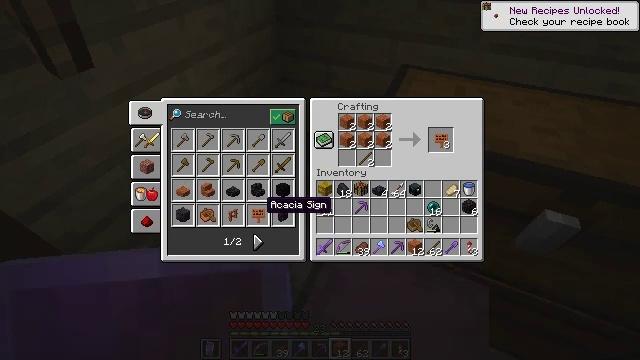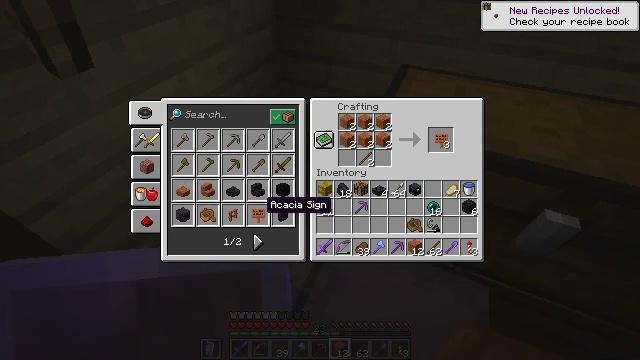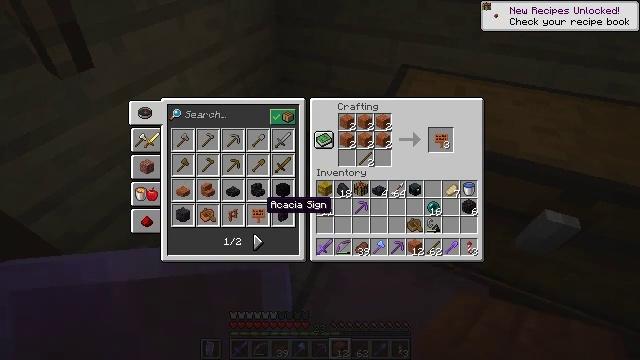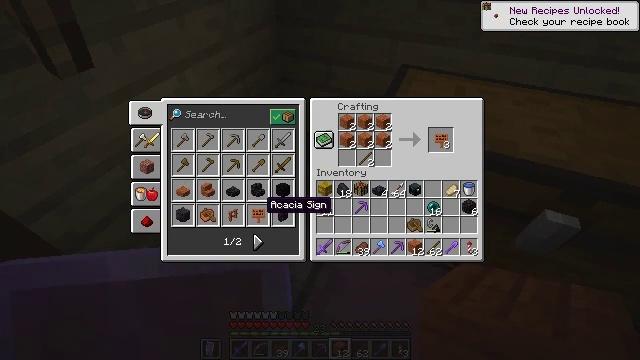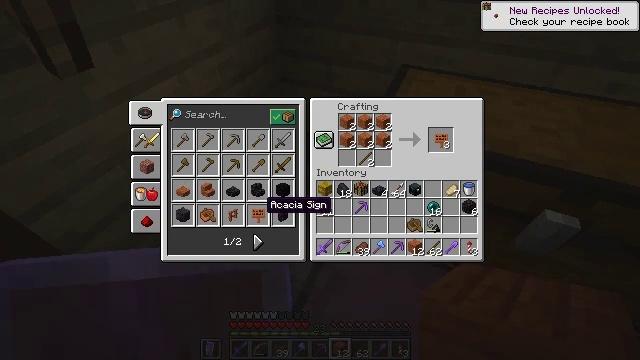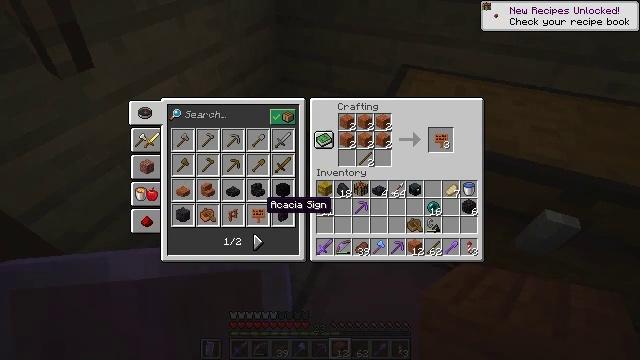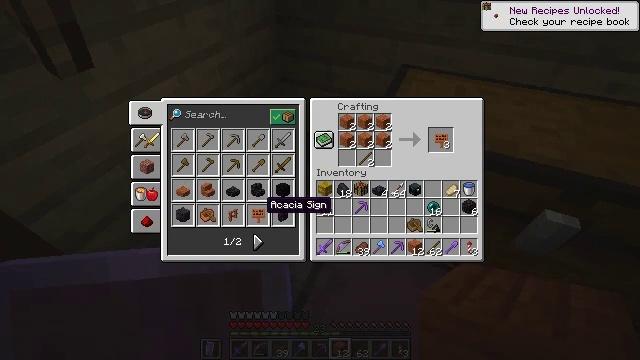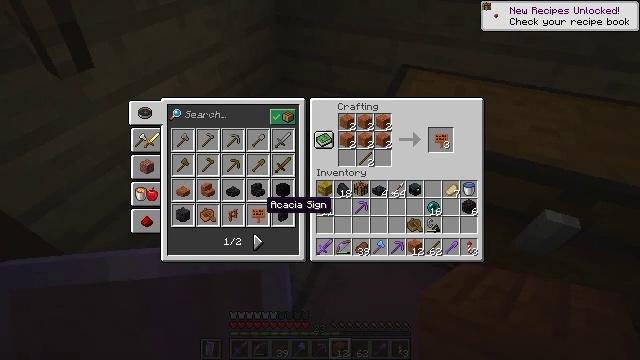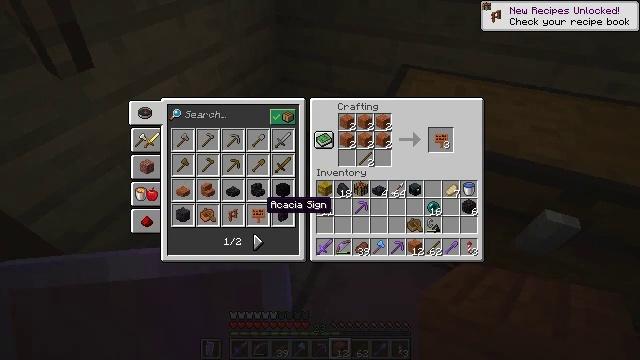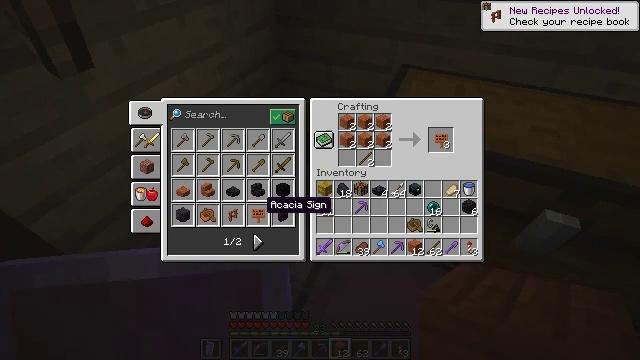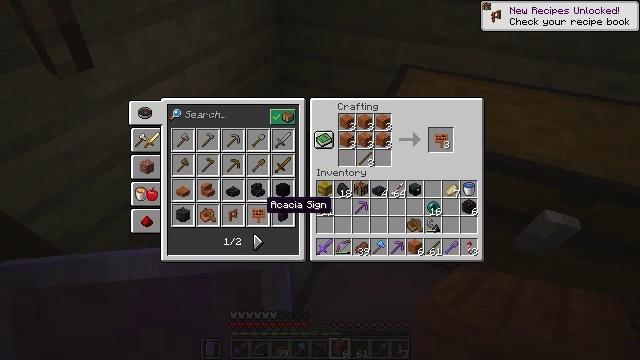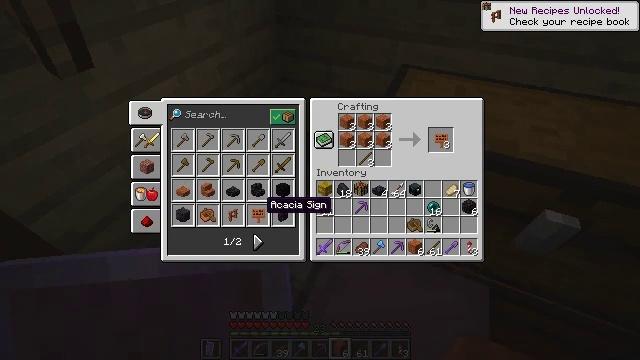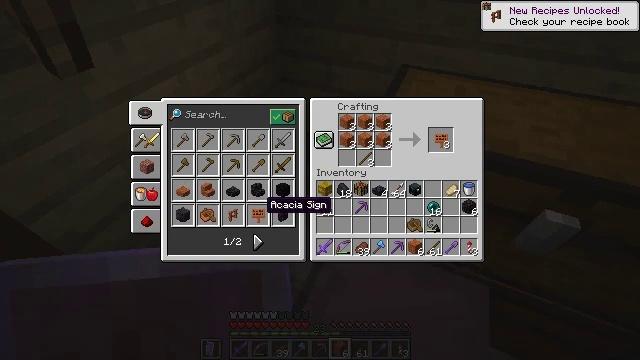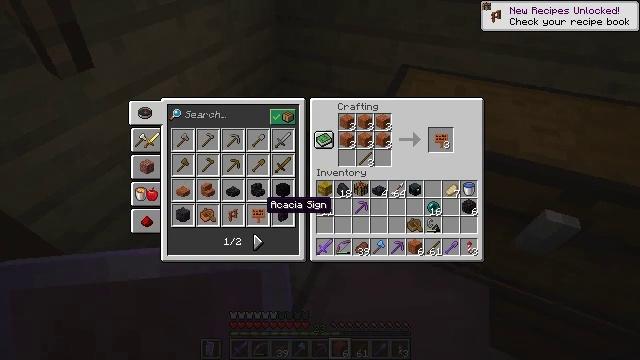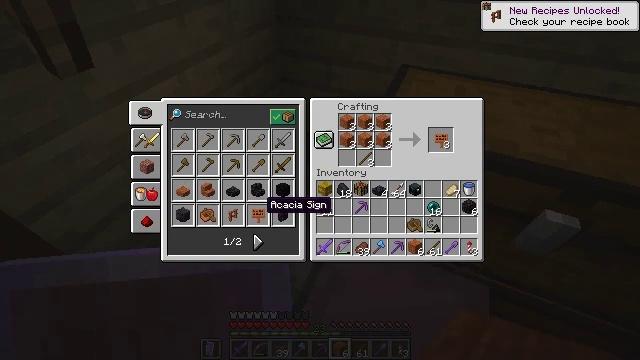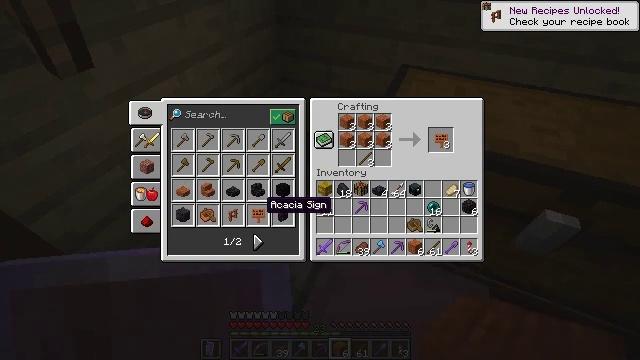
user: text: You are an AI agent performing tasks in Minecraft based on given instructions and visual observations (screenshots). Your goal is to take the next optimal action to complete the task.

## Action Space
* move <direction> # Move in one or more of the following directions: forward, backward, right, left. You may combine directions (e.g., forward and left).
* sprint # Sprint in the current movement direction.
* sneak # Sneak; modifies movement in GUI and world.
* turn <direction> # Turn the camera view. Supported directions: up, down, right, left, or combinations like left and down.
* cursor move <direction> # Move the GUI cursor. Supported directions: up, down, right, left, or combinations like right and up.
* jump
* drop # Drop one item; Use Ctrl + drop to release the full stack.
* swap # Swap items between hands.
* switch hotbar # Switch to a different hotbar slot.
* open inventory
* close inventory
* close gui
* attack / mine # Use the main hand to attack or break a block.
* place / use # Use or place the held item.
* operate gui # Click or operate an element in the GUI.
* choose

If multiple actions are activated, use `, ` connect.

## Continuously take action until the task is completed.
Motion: motion action
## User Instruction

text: Create an acacia sign on the crafting table.
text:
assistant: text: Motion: no_op
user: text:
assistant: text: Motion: no_op
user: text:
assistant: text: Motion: no_op
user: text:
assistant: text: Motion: attack / mine
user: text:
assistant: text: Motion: attack / mine
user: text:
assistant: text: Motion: attack / mine
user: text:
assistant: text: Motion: attack / mine
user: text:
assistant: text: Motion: no_op
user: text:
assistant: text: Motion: no_op
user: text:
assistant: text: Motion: no_op
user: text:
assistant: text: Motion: no_op
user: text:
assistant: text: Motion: no_op
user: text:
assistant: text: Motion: no_op
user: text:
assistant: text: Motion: no_op
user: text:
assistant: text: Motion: no_op
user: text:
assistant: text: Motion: no_op
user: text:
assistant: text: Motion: no_op
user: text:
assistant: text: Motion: no_op
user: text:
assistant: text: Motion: no_op
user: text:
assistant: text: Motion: no_op
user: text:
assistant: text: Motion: no_op
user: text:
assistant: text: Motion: no_op
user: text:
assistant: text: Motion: no_op
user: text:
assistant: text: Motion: no_op
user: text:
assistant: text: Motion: no_op
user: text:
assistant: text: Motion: no_op
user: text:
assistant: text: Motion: no_op
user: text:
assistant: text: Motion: no_op
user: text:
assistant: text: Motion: attack / mine
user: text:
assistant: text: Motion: attack / mine